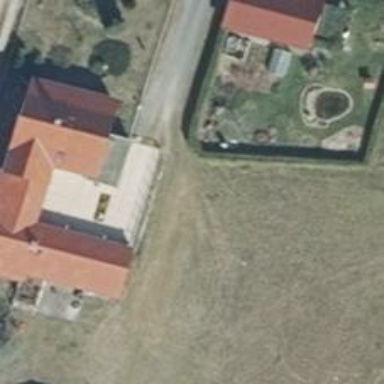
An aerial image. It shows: Driveway.